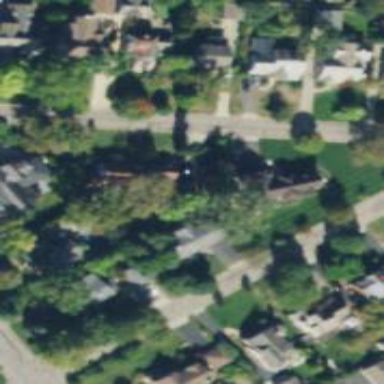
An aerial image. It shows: Residential driveway designated as service road.